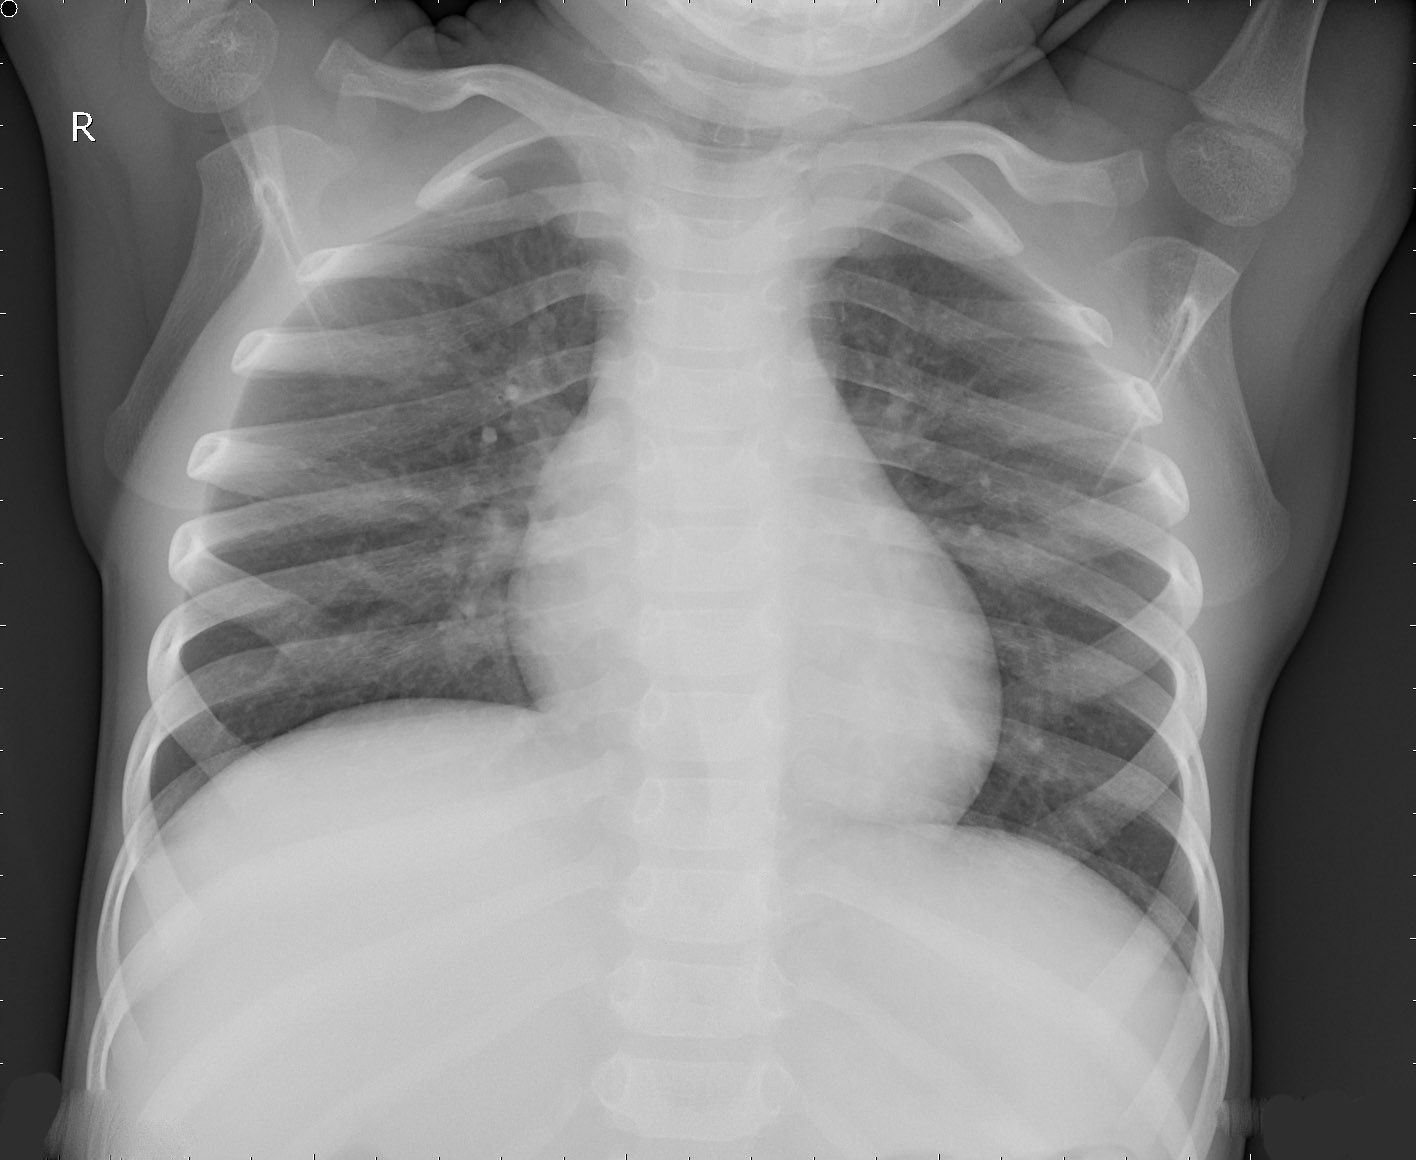
Diagnosis: NORMAL